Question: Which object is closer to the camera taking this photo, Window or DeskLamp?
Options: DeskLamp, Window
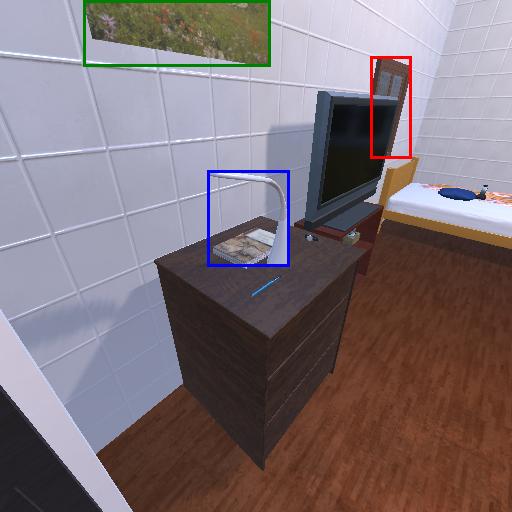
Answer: DeskLamp